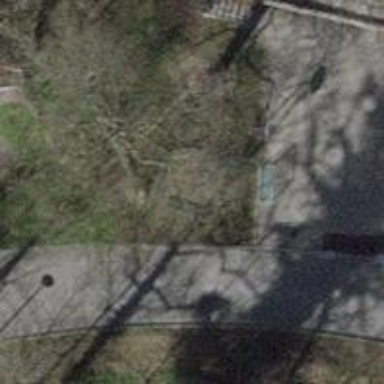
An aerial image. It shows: Bench.